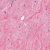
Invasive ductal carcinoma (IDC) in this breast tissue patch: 0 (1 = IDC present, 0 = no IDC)